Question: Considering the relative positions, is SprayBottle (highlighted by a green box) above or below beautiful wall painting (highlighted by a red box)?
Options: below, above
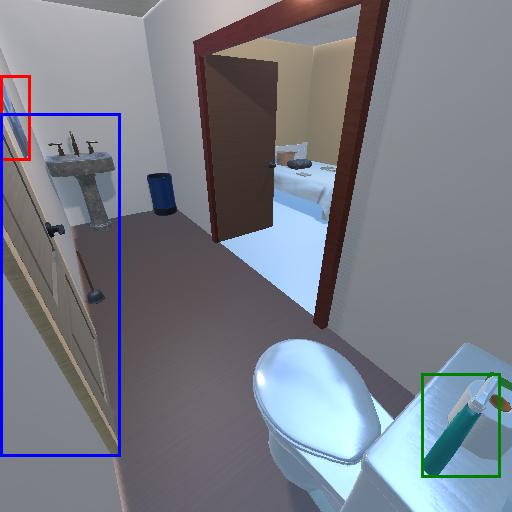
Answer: below